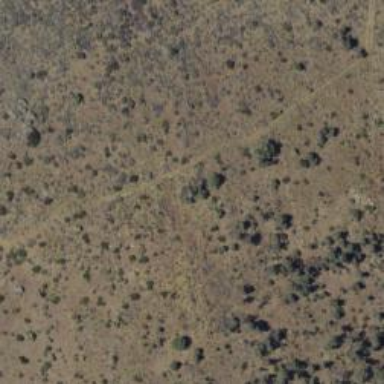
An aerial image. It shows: Path.